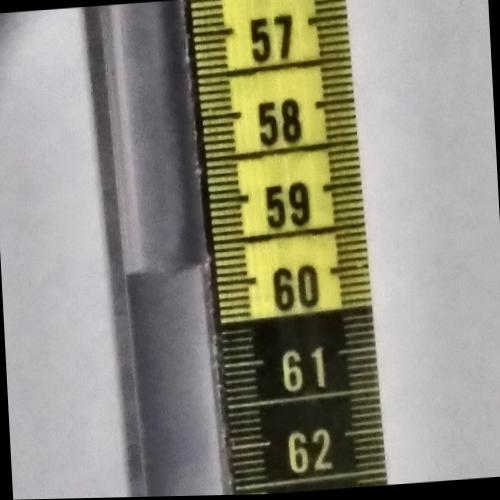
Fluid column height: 59.8 cm